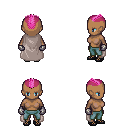
a pixel art fantasy rpg character, female body template, human, dark skin, gray cape, teal pants, pink short mohawk hairstyle, metal gloves, ghillies, four views (front, back, left, right), 2x2 character sprite sheet, small pixel art, hard edges, no anti-aliasing